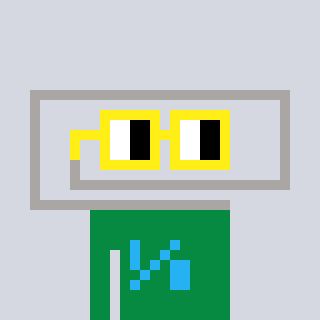
a pixel art character with square yellow glasses, a paperclip-shaped head and a green-colored body on a cool background